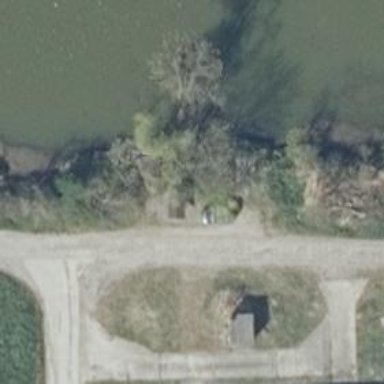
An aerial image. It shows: Picnic shelter provides comfortable rest area.